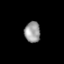
Tissue: prostate
Cell type: Fibroblasts
Senescence score: 0.7293
Nuclear area (px): 322
Mean DAPI intensity: 153.363